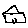
Label: house